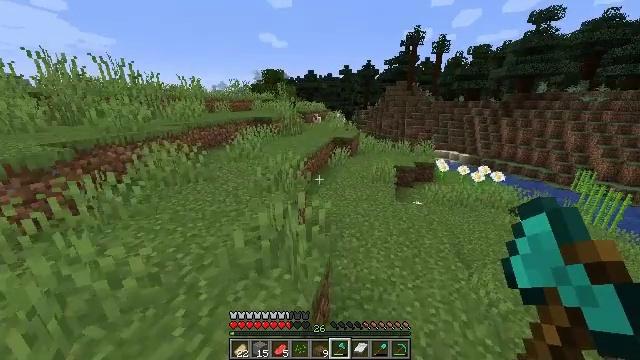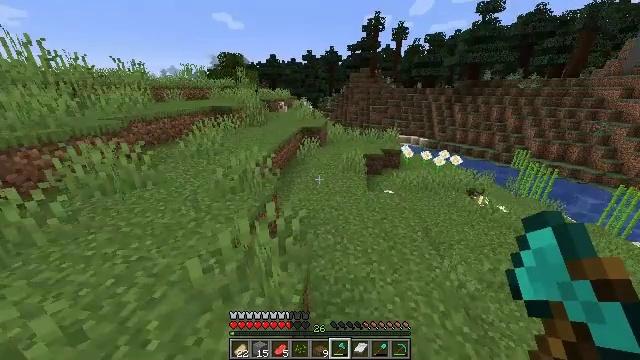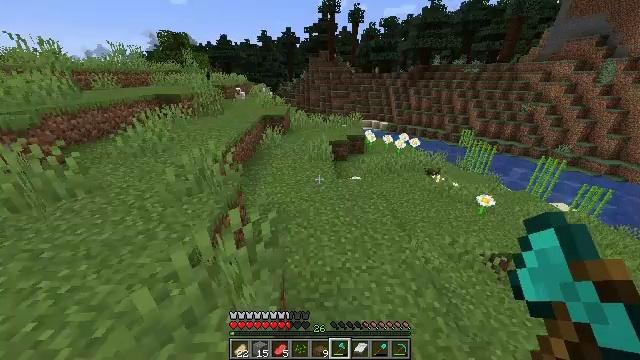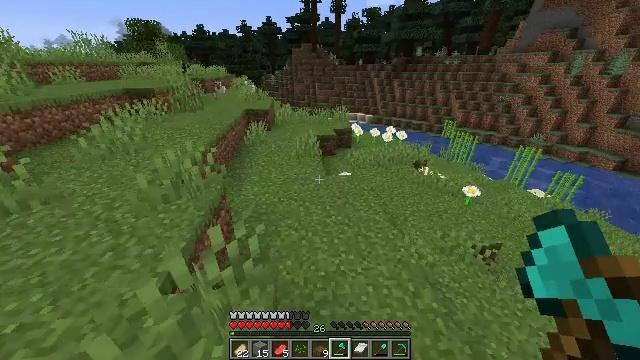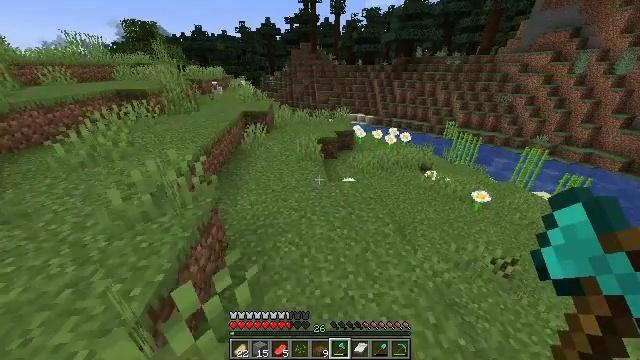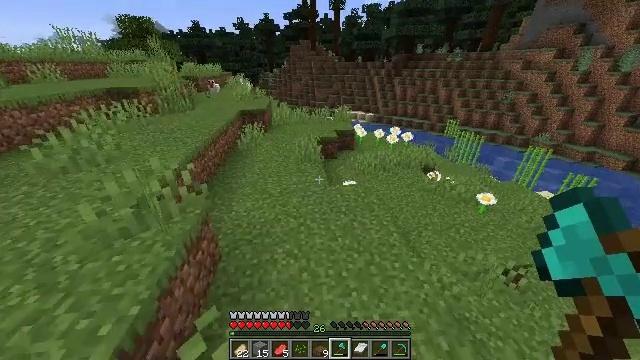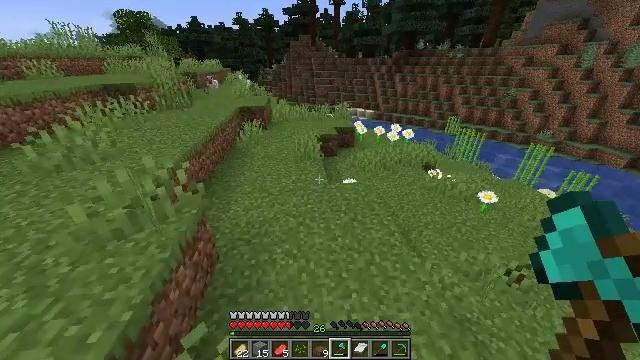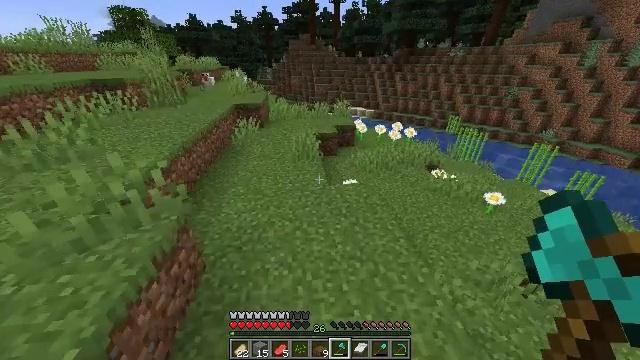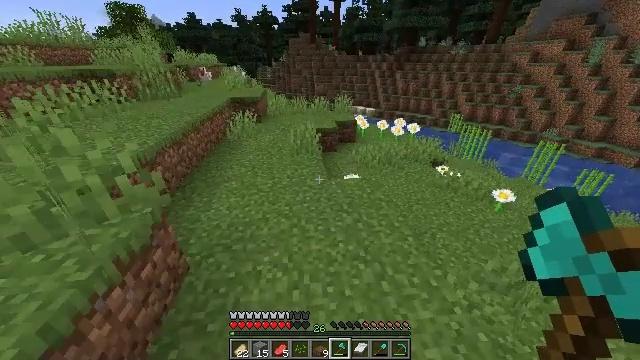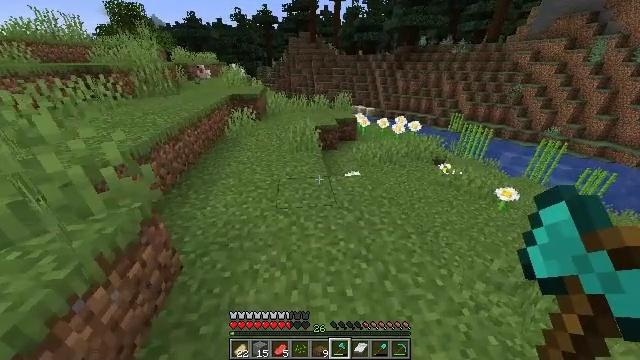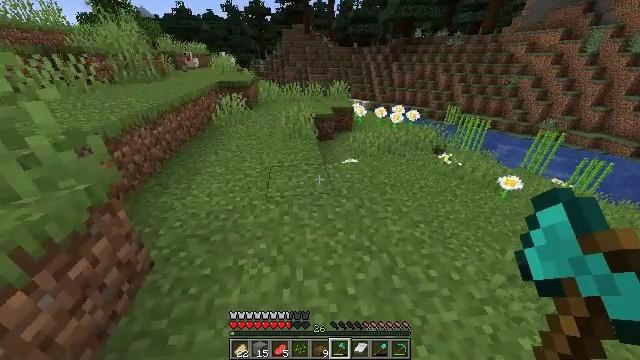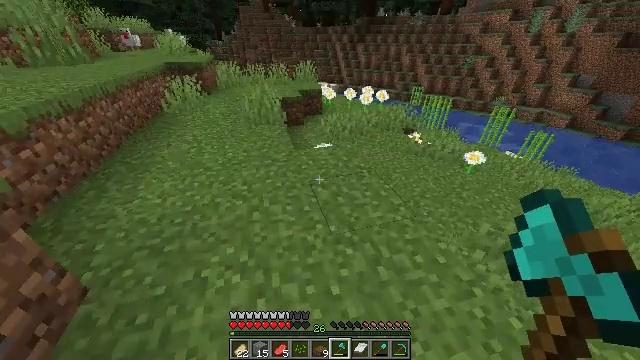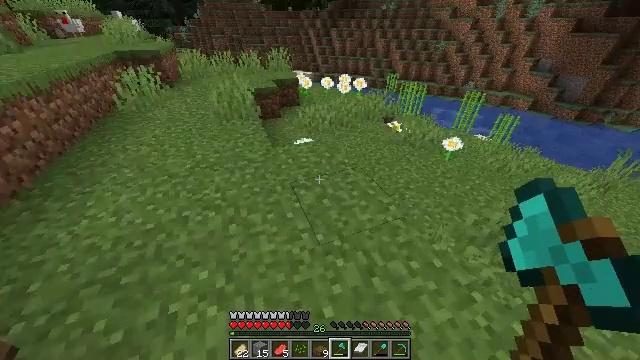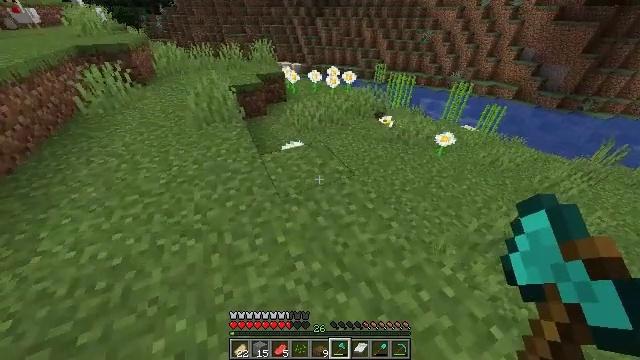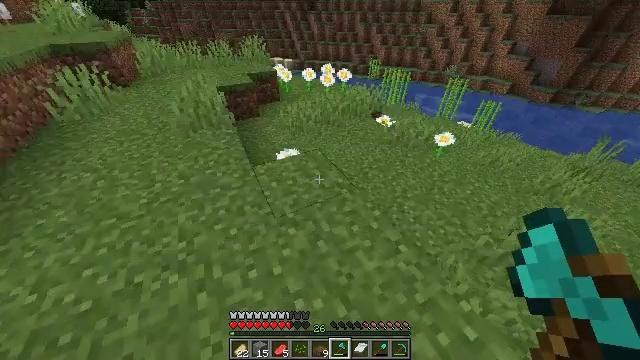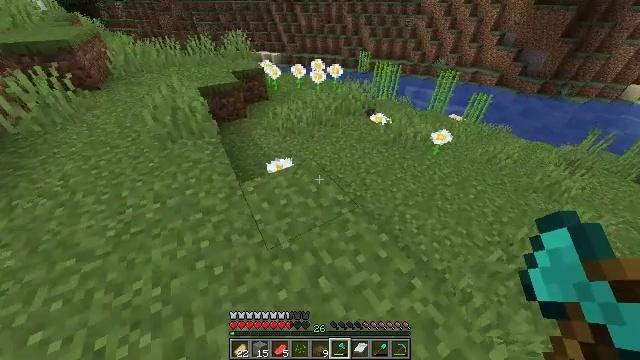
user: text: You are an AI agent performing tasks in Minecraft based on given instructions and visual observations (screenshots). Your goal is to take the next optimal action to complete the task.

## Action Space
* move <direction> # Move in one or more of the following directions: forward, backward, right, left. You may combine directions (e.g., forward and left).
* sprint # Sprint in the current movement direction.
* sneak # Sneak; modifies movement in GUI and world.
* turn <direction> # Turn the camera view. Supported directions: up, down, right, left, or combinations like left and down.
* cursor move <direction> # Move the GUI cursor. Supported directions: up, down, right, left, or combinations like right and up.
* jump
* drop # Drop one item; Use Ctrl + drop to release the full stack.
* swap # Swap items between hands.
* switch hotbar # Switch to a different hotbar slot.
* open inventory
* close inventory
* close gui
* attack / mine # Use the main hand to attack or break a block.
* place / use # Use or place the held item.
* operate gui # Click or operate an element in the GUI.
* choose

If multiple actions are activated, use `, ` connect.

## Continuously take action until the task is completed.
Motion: motion action
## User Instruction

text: Combat the chicken.
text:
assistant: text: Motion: move forward, turn right and down
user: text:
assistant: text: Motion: move forward, turn right and down
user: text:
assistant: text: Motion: move forward, turn right and down
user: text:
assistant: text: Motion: move forward
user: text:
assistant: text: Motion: move forward
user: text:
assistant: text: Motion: move forward
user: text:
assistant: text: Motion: move forward
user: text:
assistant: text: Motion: move forward
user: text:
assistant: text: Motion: move forward
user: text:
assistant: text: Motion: move forward, turn right and down
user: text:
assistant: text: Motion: move forward, turn right and down
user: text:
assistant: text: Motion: move forward, turn right and down
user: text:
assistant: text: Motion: move forward, turn right and down
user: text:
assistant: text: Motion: move forward, turn right
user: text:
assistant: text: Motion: move forward, turn right and down
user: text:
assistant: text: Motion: move forward, turn right and down
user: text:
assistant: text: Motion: move forward, turn right and down
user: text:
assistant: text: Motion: move forward
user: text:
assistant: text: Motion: move forward
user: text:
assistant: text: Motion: move forward
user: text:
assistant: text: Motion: move forward
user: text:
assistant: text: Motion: move forward
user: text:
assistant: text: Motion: move forward
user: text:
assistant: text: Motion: move forward
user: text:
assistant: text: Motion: move forward
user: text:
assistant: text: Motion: move forward
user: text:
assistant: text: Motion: move forward
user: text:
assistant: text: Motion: move forward
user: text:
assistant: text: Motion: move forward
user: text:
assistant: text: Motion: move forward